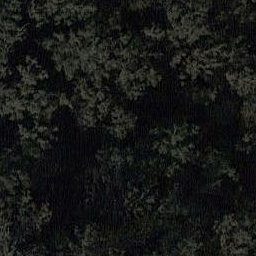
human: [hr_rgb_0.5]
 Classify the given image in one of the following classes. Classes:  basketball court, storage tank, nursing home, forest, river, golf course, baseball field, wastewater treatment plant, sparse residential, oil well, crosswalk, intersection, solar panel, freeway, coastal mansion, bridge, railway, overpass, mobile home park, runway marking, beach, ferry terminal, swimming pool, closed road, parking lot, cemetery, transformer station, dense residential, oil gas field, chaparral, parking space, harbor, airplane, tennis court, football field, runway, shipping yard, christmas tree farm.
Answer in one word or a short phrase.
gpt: forest